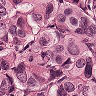
Metastatic tissue present: yes